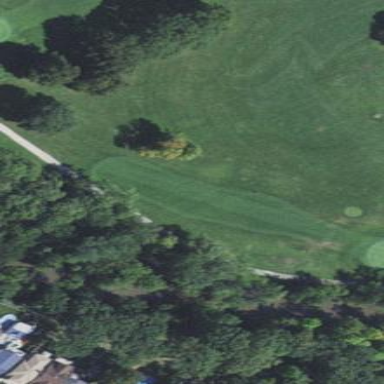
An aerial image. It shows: Well-maintained grassy area designated as golf fairway for the sport of golf. The grass is neatly mown.